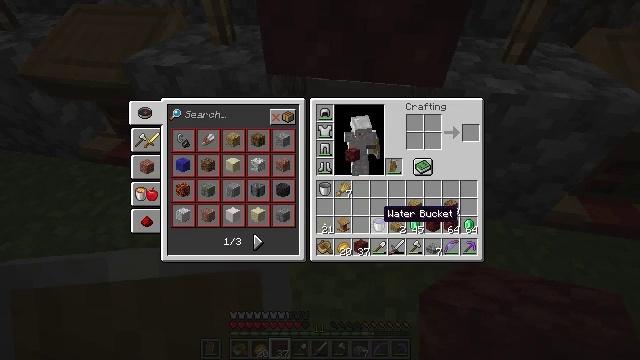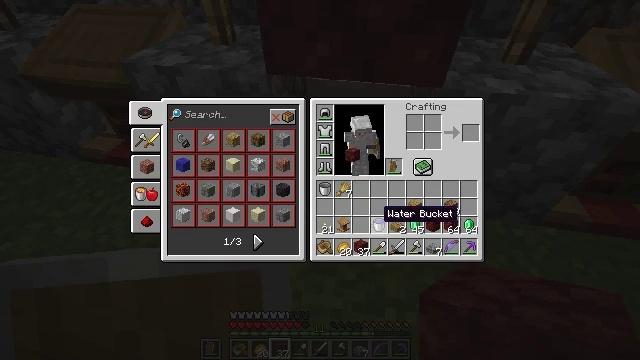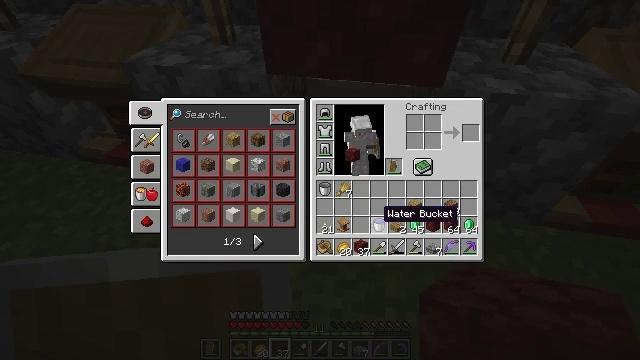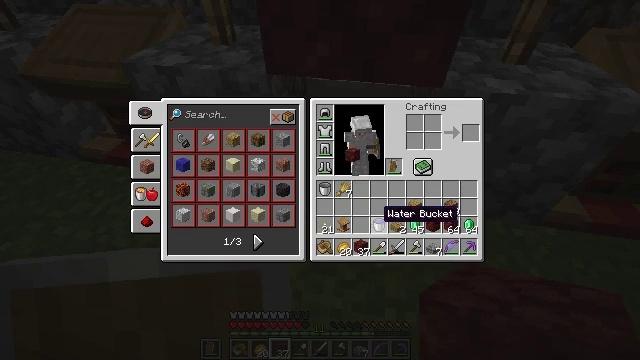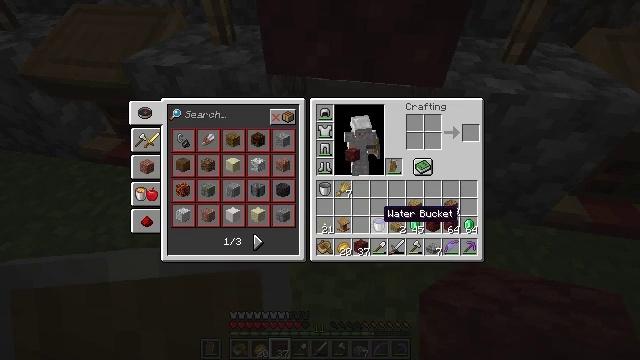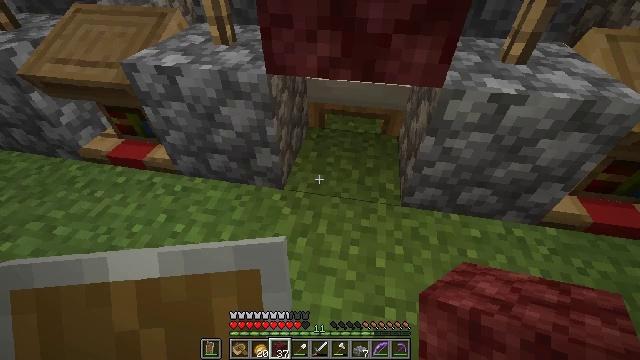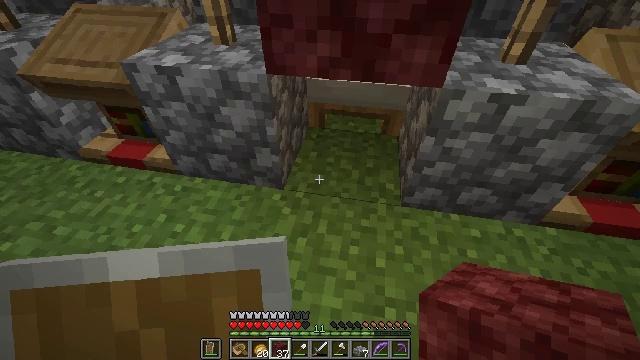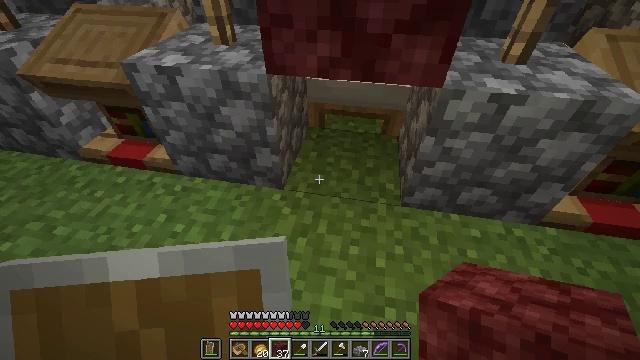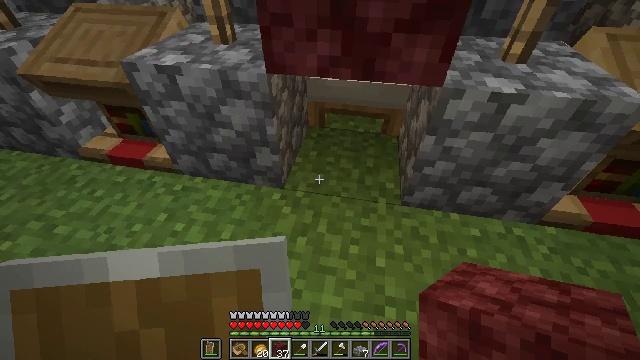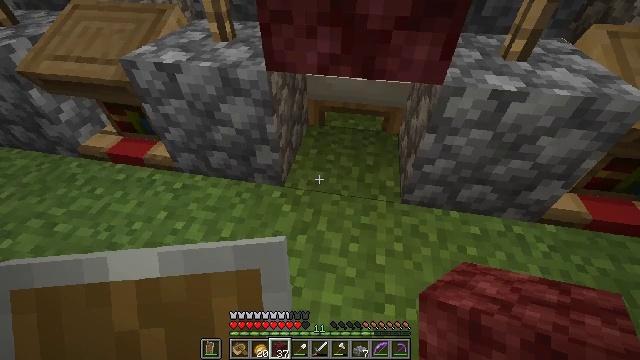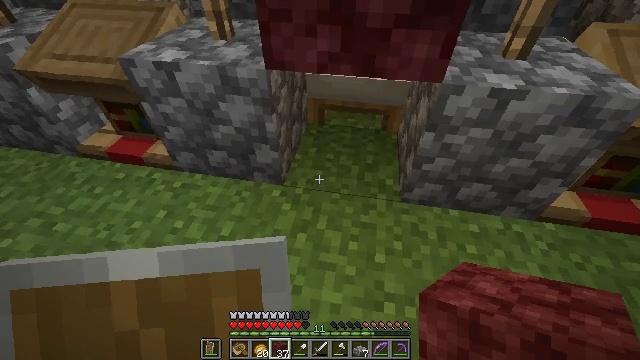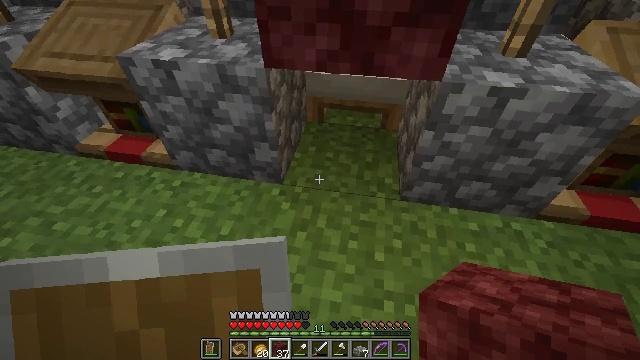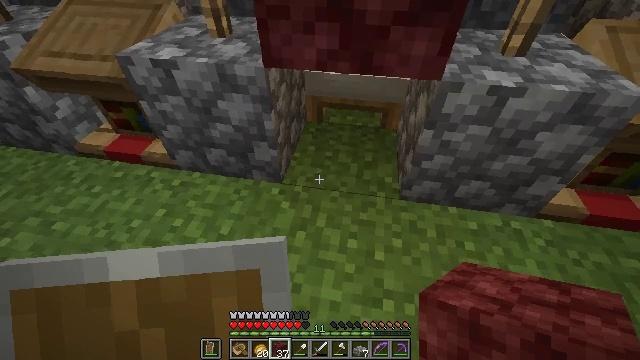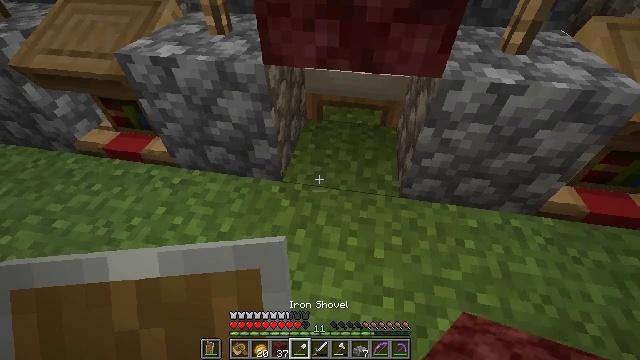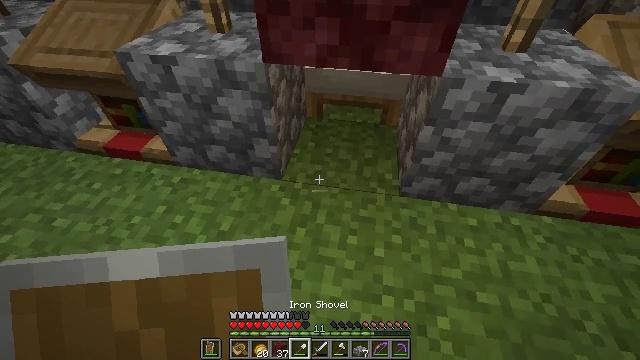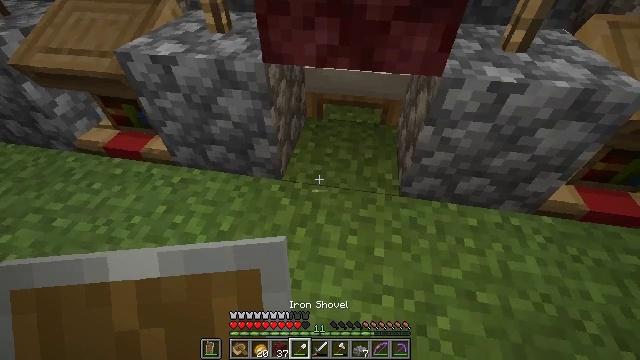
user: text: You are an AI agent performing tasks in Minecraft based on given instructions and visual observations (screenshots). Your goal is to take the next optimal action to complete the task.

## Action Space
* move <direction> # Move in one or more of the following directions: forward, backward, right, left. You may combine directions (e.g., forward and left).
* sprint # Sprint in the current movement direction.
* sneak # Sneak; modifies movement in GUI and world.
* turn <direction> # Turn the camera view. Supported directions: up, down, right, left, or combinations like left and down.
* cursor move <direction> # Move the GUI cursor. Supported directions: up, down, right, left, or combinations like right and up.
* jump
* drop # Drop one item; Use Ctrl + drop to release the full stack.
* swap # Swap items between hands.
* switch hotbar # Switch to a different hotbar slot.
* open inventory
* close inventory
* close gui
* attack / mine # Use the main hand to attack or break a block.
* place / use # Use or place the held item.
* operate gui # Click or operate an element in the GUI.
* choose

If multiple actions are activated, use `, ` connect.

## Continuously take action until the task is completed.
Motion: motion action
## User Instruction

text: Mine grass block from the ground.
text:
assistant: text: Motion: no_op
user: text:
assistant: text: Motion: no_op
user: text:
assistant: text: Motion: no_op
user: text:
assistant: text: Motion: no_op
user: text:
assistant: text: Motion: close inventory
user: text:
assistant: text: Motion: close inventory
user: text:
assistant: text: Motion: no_op
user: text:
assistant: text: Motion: no_op
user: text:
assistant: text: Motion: no_op
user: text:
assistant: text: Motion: no_op
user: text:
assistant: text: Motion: no_op
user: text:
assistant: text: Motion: no_op
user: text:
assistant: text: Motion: no_op
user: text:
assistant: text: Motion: no_op
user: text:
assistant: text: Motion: no_op
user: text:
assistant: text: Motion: no_op
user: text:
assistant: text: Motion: no_op
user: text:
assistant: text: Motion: turn right and down
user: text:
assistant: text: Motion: turn down
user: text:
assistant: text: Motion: turn down
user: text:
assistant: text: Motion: turn down
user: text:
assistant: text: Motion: turn down
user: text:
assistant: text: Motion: no_op
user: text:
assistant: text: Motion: attack / mine
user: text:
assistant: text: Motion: attack / mine
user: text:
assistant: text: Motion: attack / mine
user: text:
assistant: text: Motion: no_op
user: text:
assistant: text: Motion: turn left
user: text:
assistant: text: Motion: turn left and up
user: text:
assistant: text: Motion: turn left and up